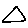
Label: triangle